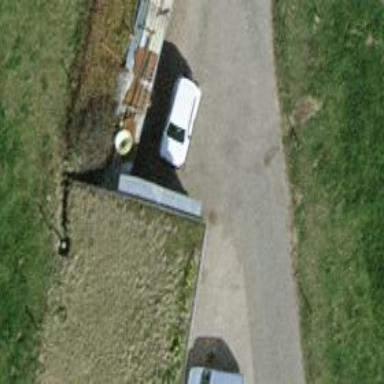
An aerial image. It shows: Driveway leading to service road.